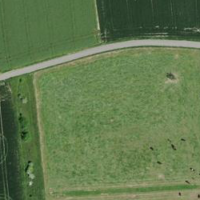
EUNIS habitat code: 25
Species observed at this site:
Tanacetum vulgare